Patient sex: M
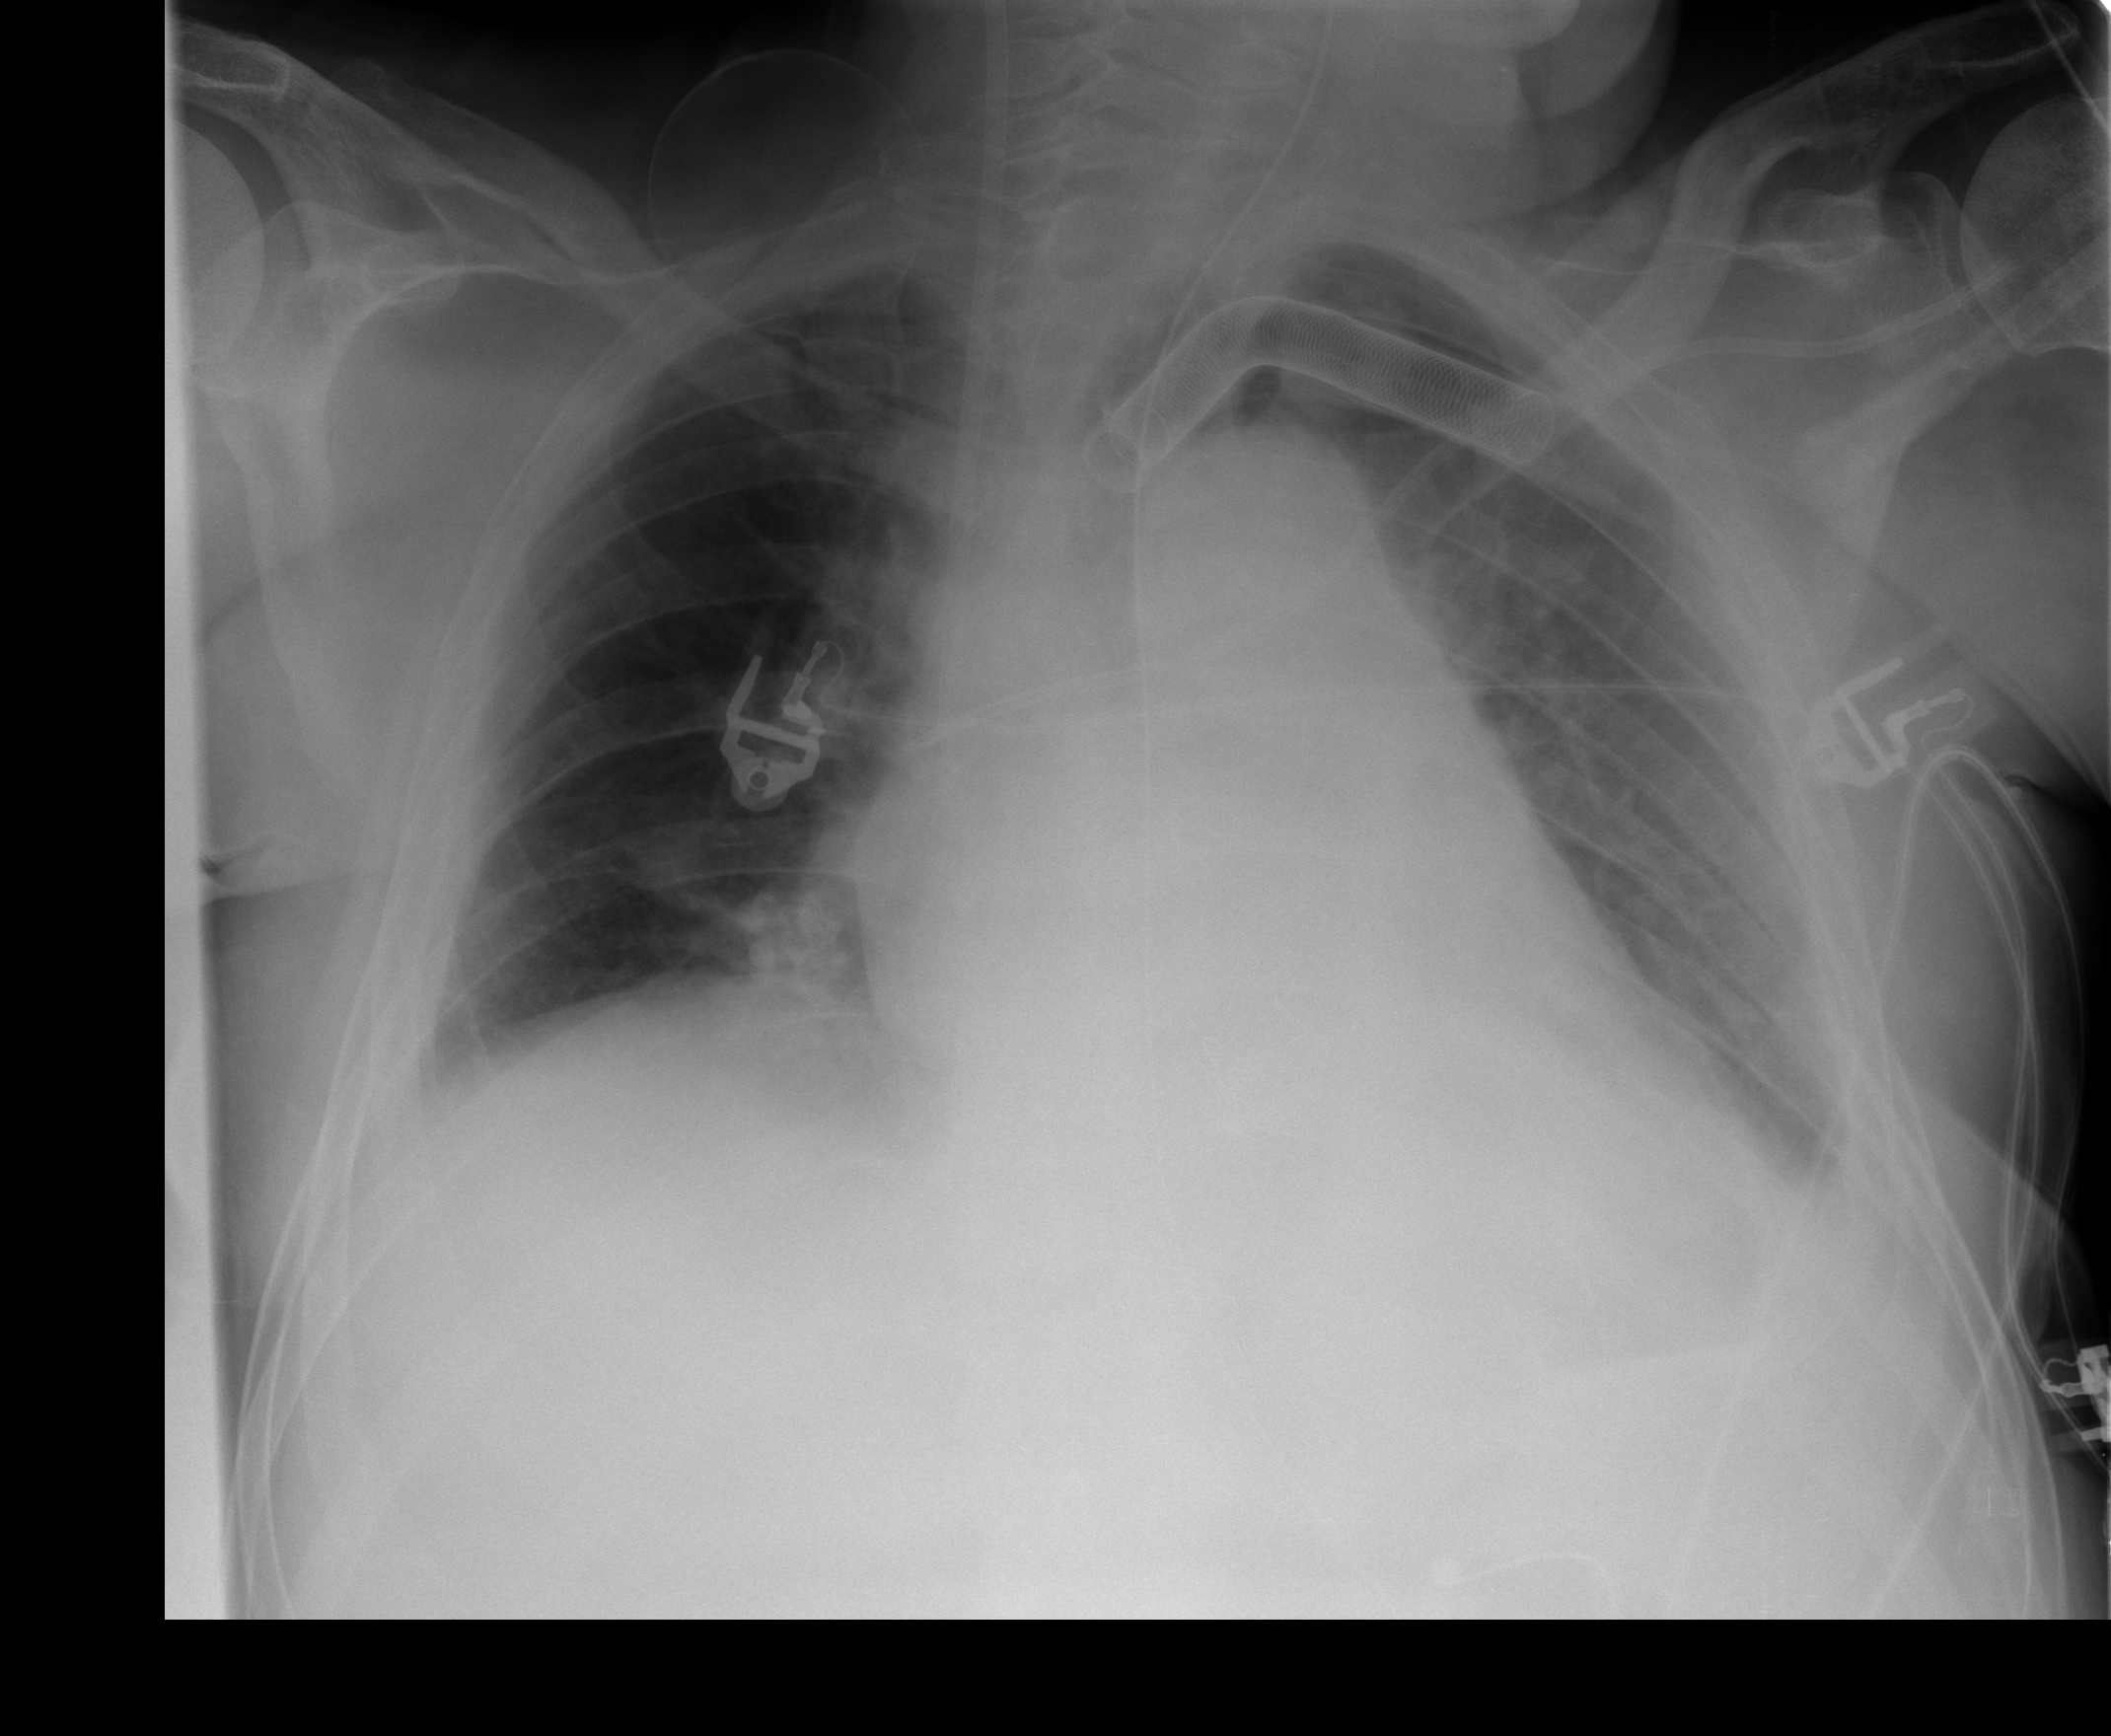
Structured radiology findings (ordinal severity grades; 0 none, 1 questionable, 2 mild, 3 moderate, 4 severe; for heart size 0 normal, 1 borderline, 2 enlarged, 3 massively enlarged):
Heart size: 2
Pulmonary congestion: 2
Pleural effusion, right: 2
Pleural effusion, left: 2
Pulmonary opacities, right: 1
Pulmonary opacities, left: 1
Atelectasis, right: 2
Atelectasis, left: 2